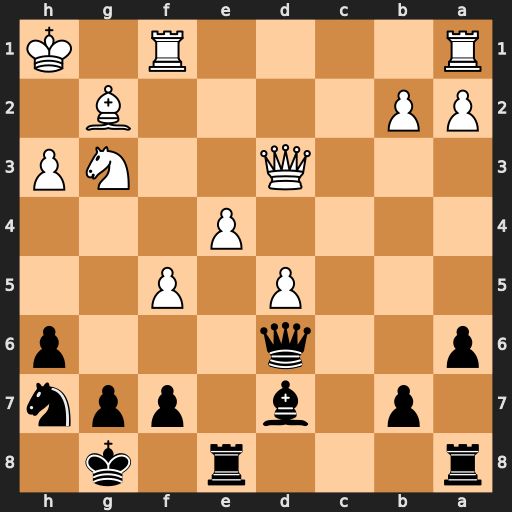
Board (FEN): r3r1k1/1p1b1ppn/p2q3p/3P1P2/4P3/3Q2NP/PP4B1/R4R1K
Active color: b
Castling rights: -
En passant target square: -
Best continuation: Bb5 Qa3 Qxa3 bxa3 Bxf1